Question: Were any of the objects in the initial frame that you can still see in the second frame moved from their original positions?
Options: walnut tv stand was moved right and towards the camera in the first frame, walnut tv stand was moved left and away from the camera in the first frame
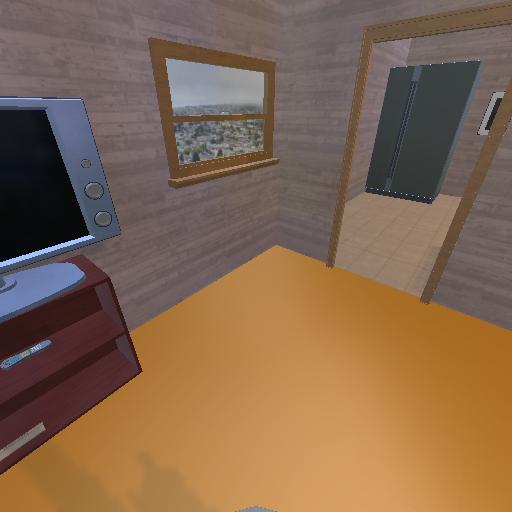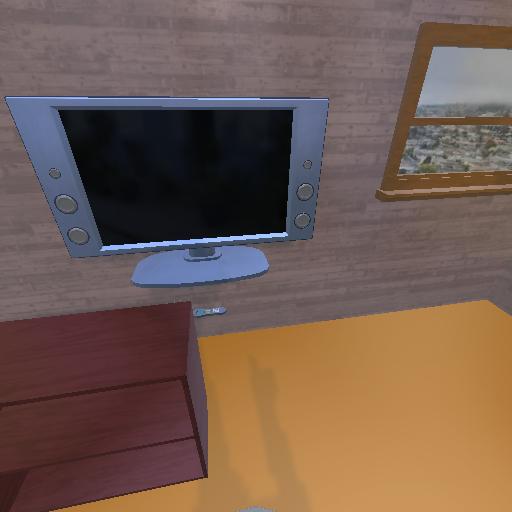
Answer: walnut tv stand was moved right and towards the camera in the first frame